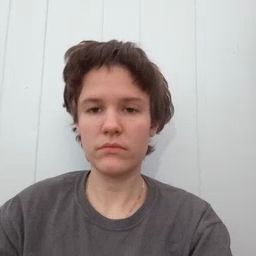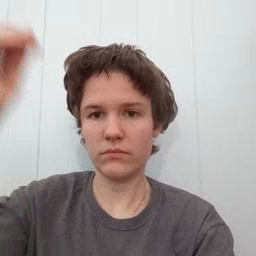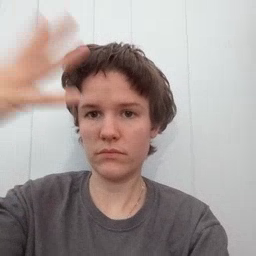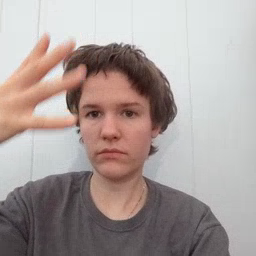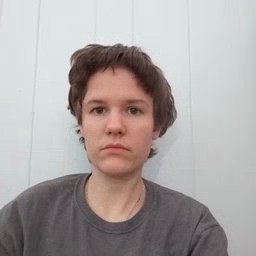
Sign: sun